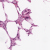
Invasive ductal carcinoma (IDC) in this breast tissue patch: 0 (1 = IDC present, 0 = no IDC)